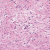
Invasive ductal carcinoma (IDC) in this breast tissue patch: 1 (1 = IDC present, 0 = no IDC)